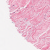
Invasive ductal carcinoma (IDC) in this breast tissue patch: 0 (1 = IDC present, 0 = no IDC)